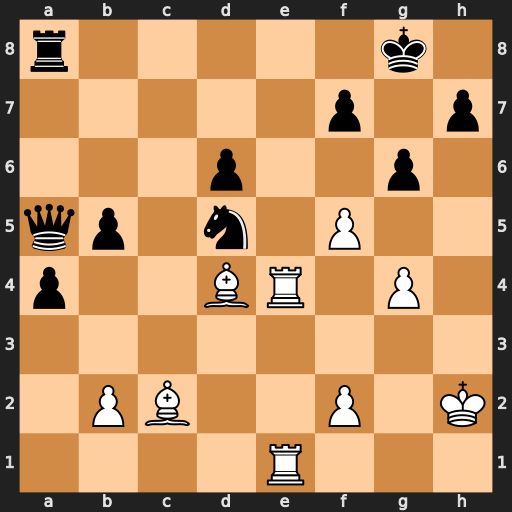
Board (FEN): r5k1/5p1p/3p2p1/qp1n1P2/p2BR1P1/8/1PB2P1K/4R3
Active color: w
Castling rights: -
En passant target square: -
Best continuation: Re8+ Rxe8 Rxe8#